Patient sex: F
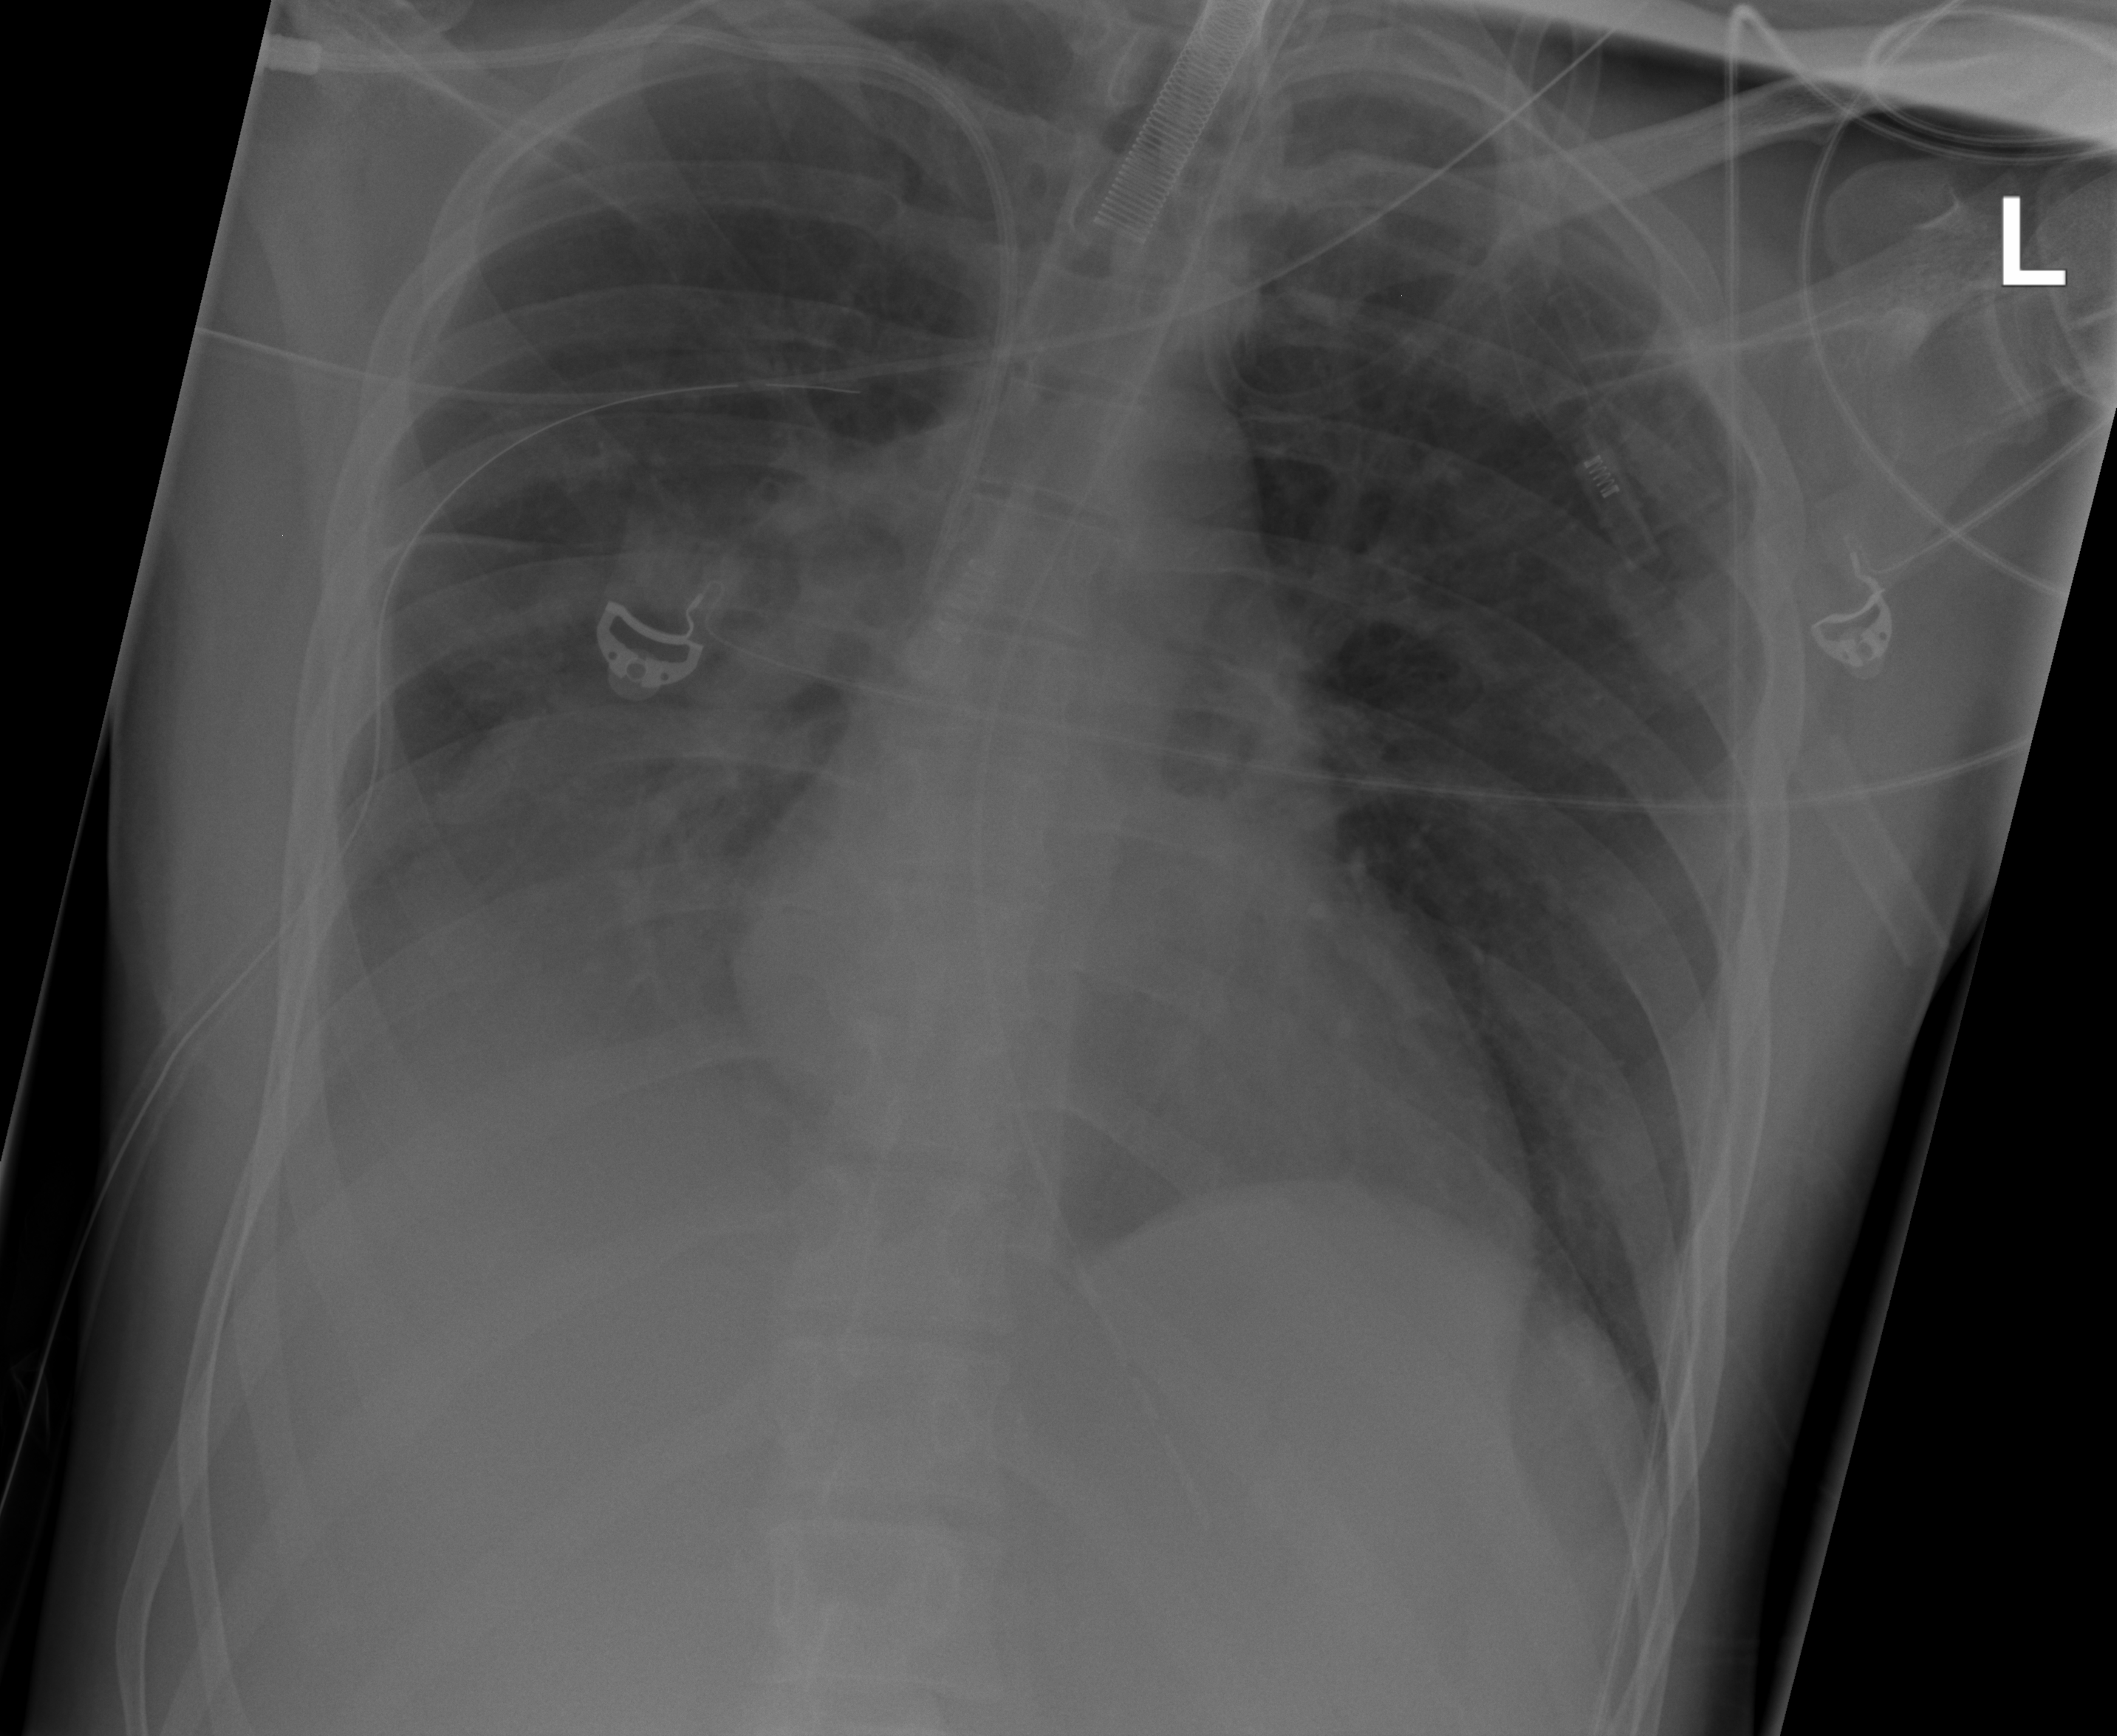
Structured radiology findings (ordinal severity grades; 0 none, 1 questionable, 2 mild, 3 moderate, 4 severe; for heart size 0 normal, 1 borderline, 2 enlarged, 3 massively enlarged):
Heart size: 0
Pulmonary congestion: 0
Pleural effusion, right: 2
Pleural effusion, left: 0
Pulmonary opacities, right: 0
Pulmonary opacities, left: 0
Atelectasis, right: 3
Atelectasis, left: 0